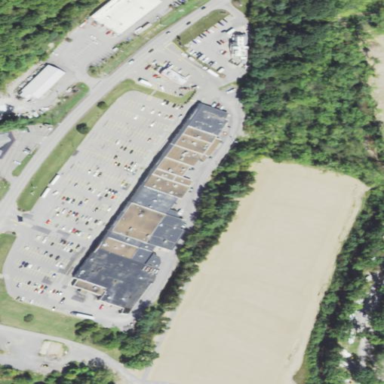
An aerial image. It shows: Retail building.